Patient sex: M
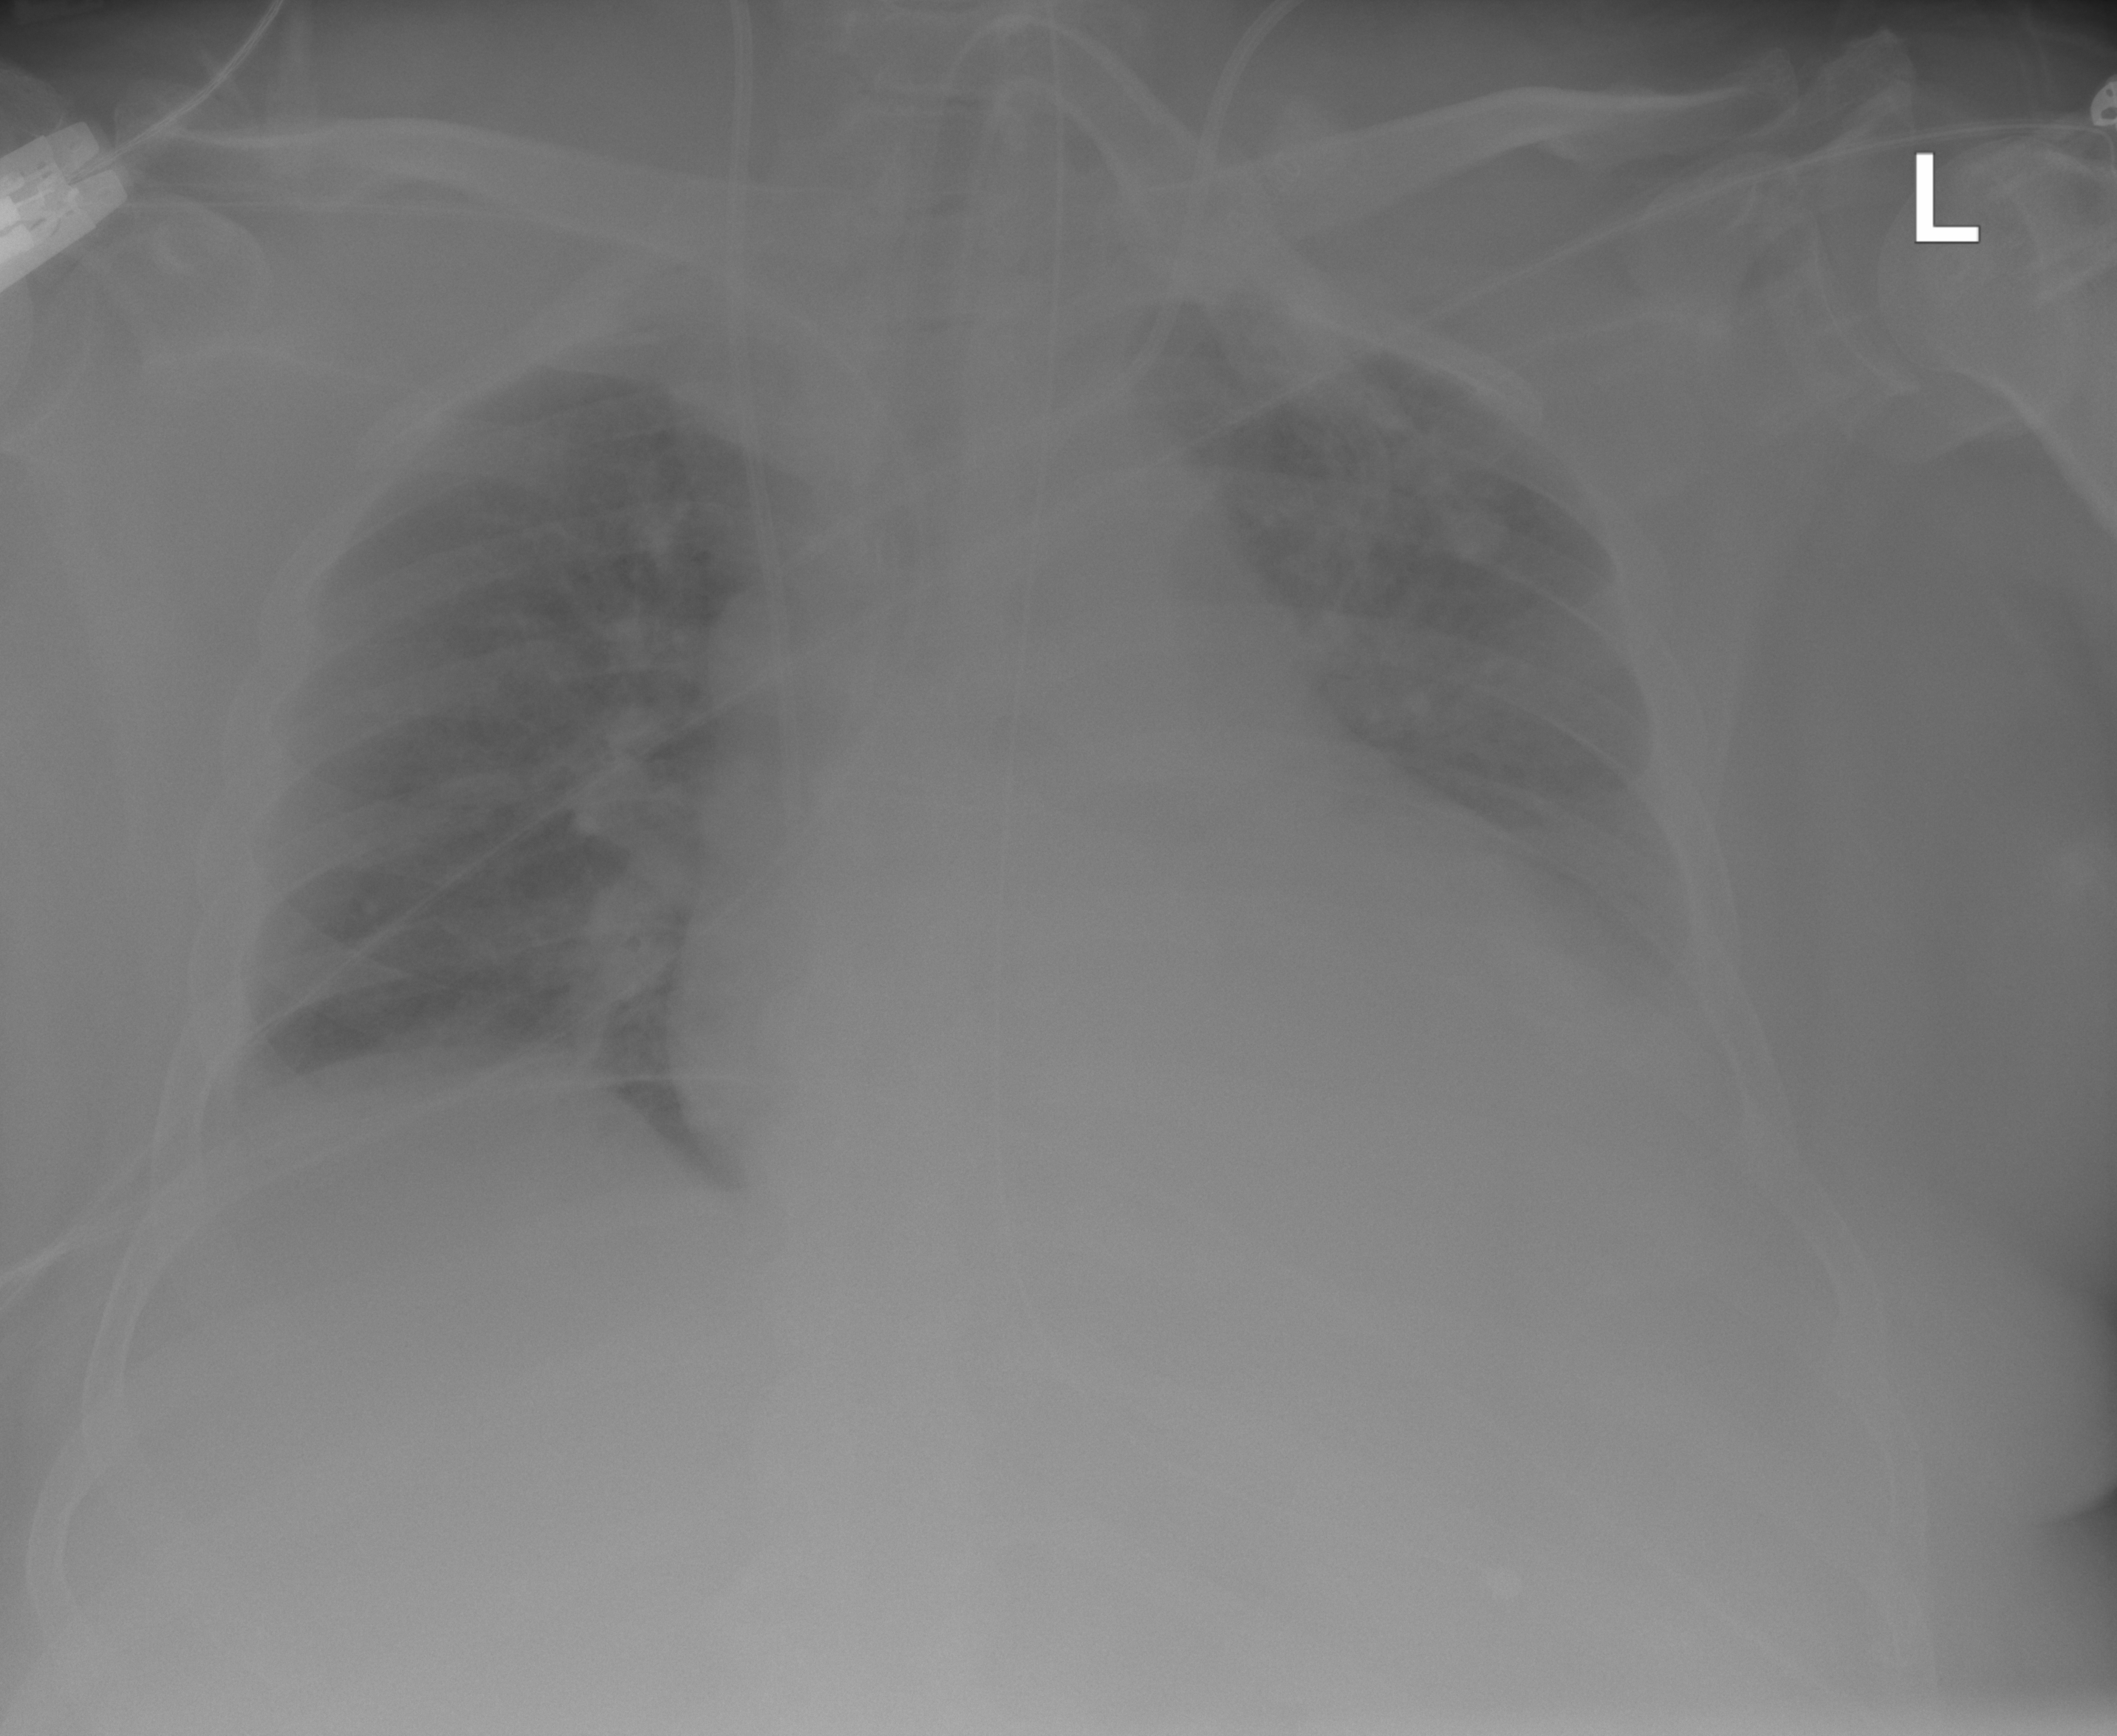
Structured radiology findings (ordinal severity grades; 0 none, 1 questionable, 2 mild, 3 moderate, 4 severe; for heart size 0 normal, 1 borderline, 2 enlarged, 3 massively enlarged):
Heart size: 2
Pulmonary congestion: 0
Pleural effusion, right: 0
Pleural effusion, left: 2
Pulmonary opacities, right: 0
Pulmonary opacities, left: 0
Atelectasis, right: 0
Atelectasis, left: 0